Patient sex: M
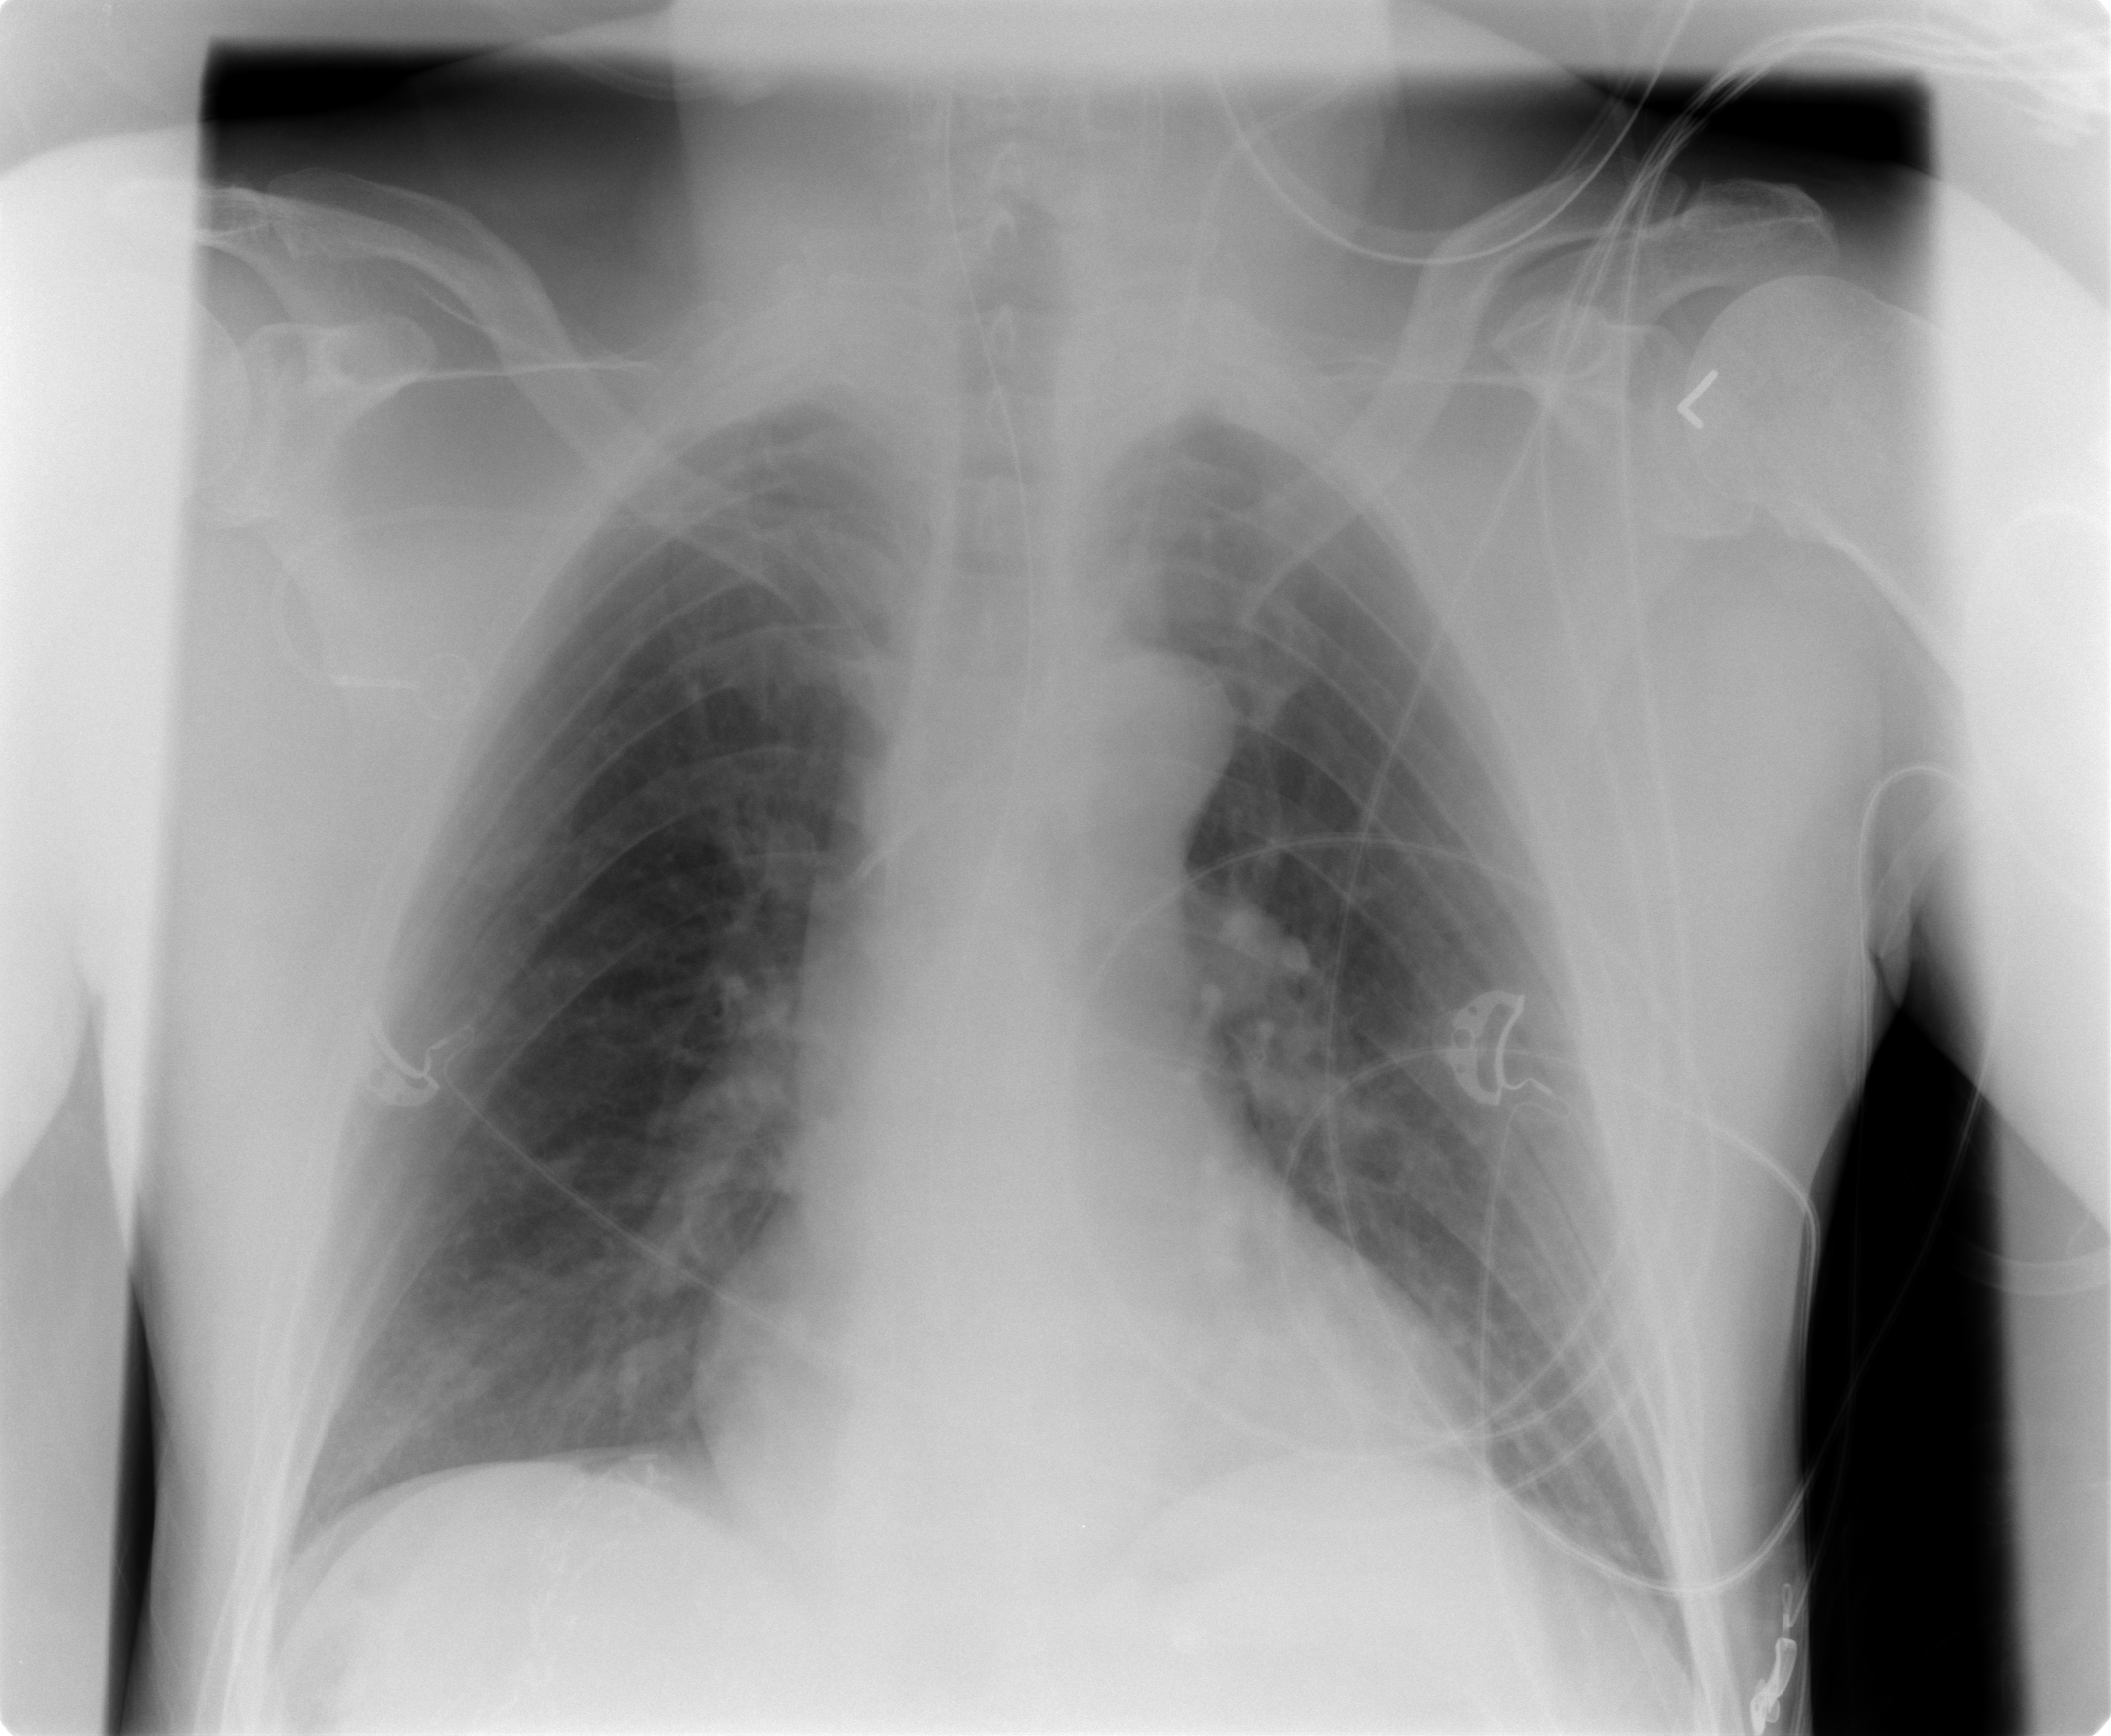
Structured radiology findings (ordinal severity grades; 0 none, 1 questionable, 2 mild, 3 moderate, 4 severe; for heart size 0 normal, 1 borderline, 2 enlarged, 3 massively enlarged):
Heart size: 0
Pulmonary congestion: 0
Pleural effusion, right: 0
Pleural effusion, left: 0
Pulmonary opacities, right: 0
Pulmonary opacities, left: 0
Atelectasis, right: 2
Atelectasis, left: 0